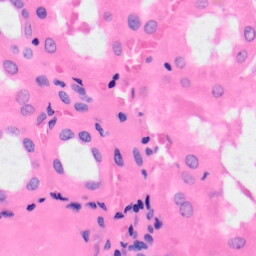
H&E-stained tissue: Kidney